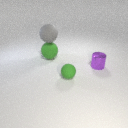
large green rubber sphere below large gray rubber sphere